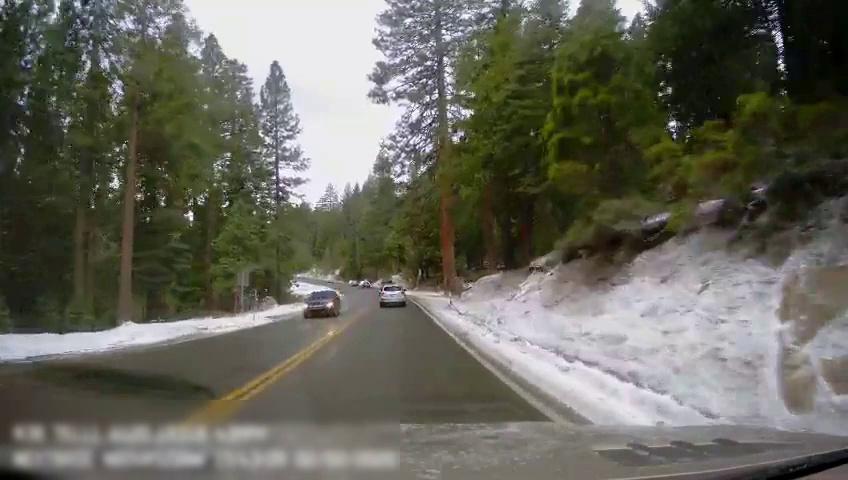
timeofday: Day
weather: Cloudy
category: Drivable Space
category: Vehicles | Car
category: Vehicles | Truck
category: Vehicles | Car
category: Vehicles | Car
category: Lanes | Current Lane
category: Lanes | Current Lane
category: Lanes | Opposite Lane